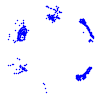
Particle: proton